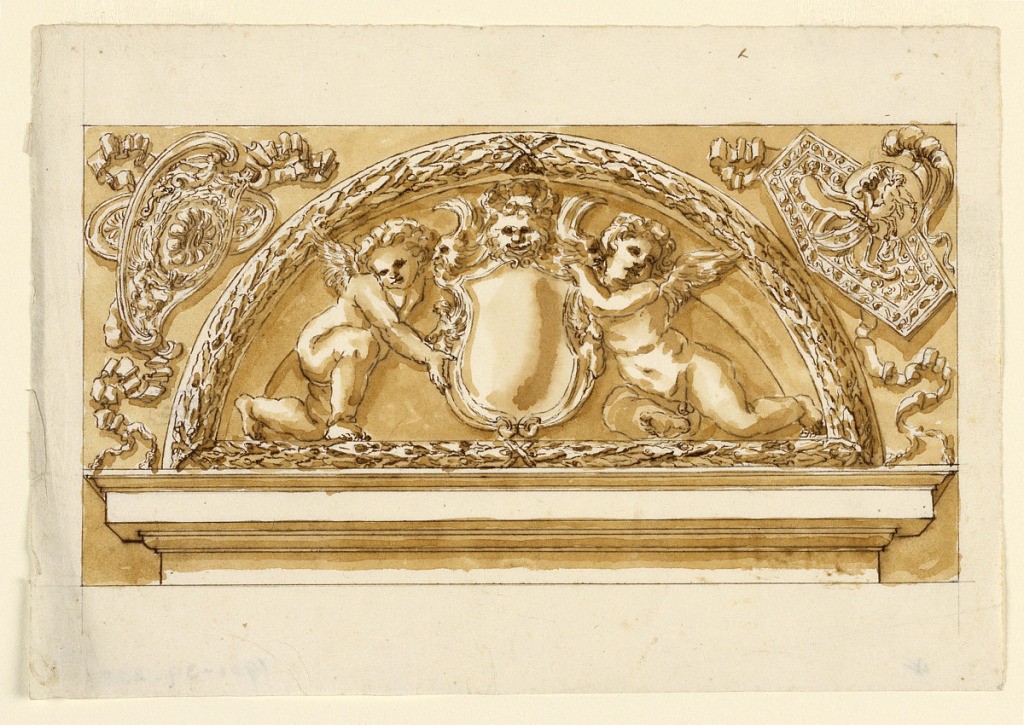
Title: Design for a Tympanum
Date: late 18th century
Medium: Graphite, pen and ink, brush and sepia on paper
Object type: Drawing
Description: Design for a demi-lune tympanum with putti holding a blank crest. On either side, decorative devices encircled by ribbons.